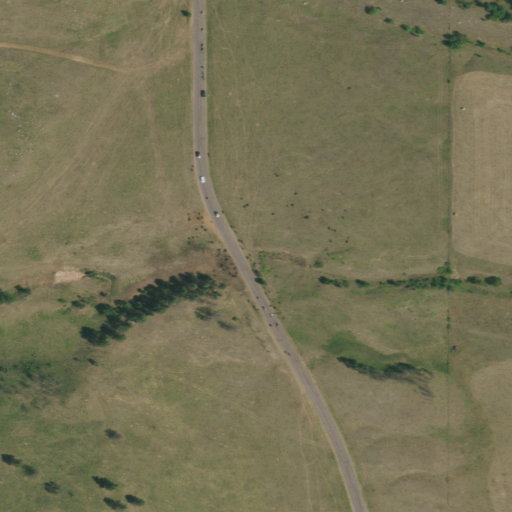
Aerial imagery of valley in South Dakota named Red Canyon containing grassland, open development, shrub, and evergreen forest